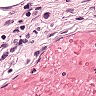
Metastatic tissue present: yes